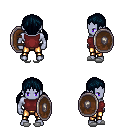
a pixel art fantasy rpg character, male body template, dark elf, purple skin, maroon sleeveless shirt, gold greaves, raven twin-tailed hairstyle, white slippers, shield, four views (front, back, left, right), 2x2 character sprite sheet, small pixel art, hard edges, no anti-aliasing